Field crop: maize
Growth stage: 1
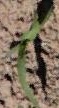
Species: maize